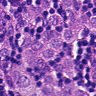
Metastatic tissue present: yes